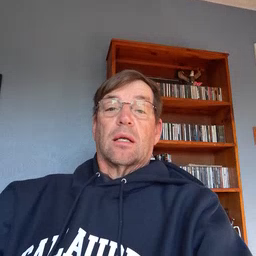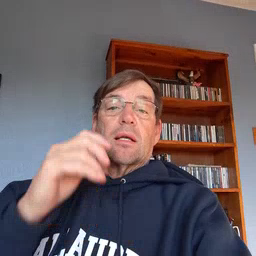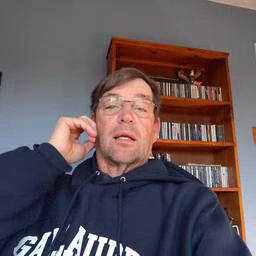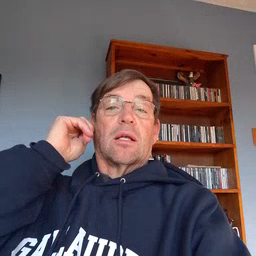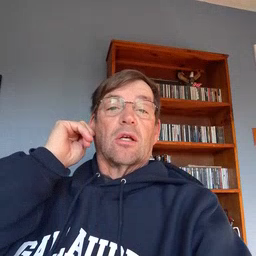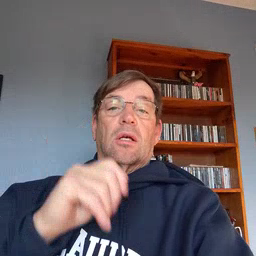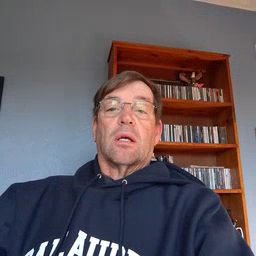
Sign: ear